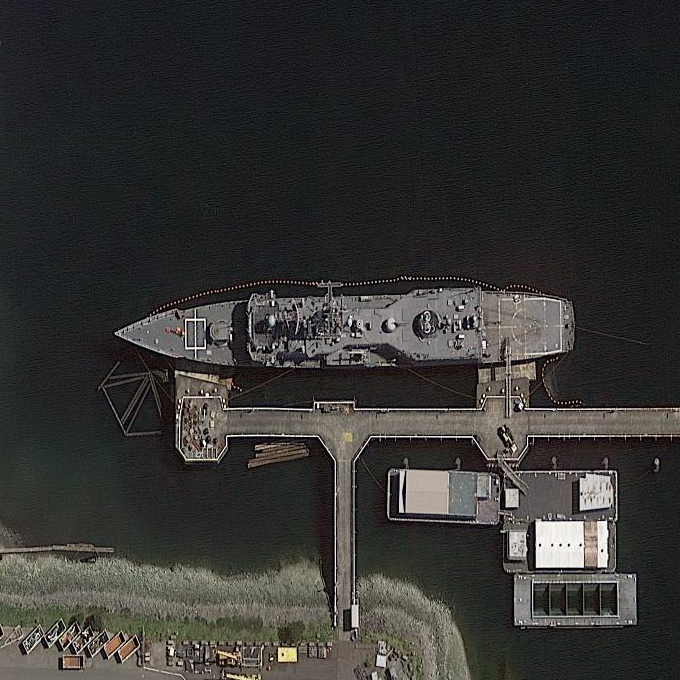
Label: cruiser